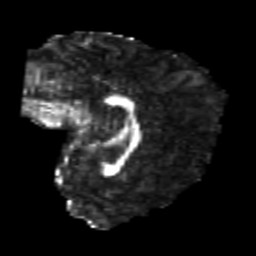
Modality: FA
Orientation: sagittal
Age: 22
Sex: female
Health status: healthy
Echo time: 0.074 s